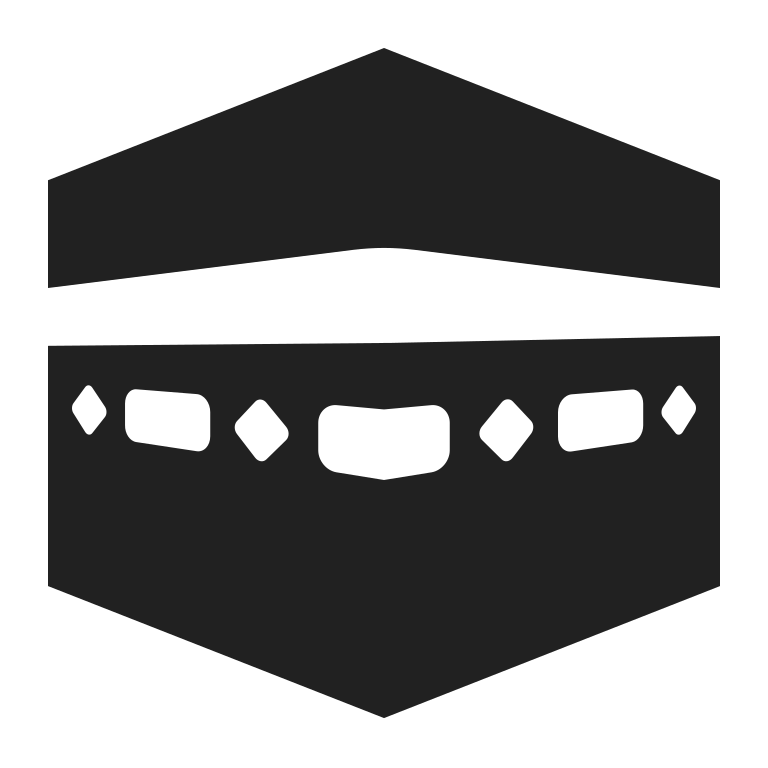
kaaba high contrast